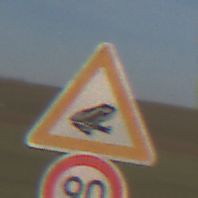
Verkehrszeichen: AmphibienwanderungLinks
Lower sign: Geschwindigkeit90
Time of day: MorningAfternoon
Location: Outdoor (Nature)
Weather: Clear
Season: Winter
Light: Natural